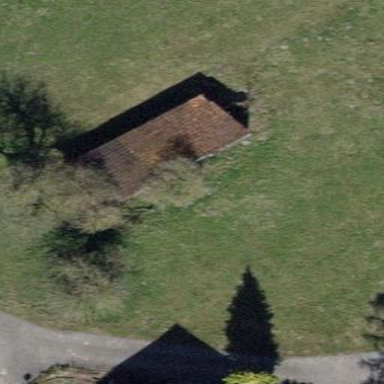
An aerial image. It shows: Flat-roofed building.